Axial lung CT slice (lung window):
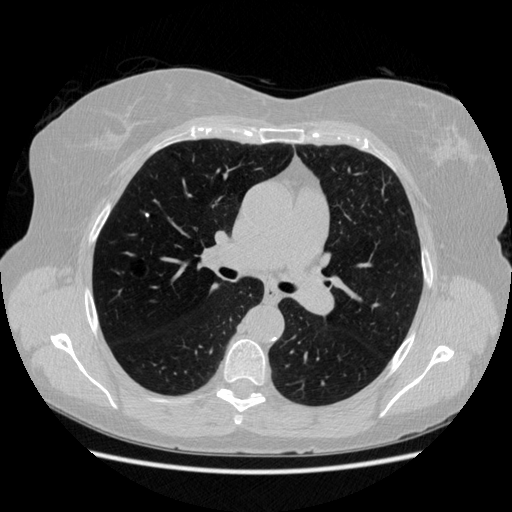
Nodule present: yes
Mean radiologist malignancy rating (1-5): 1